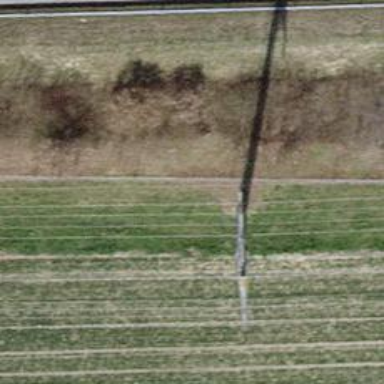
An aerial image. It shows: Power tower.